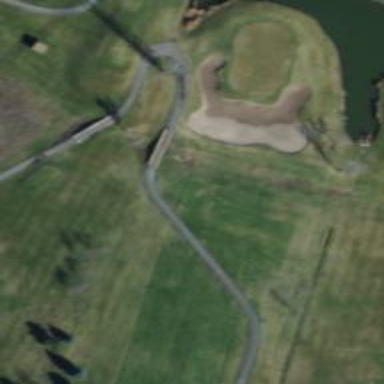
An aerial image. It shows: Path bridge used as golf cartpath.